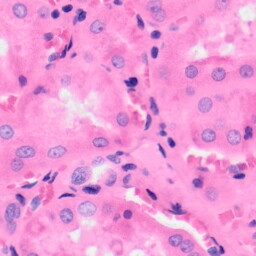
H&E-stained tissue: Kidney